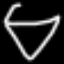
Label: diamond